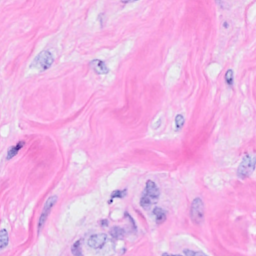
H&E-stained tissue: Breast